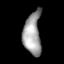
Tissue: lung
Cell type: Endothelial cells
Senescence score: 0.5597
Nuclear area (px): 740
Mean DAPI intensity: 157.338